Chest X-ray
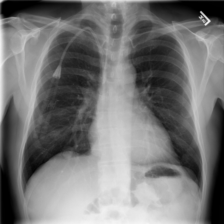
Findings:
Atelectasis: negative
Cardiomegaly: negative
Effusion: negative
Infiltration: negative
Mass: negative
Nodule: negative
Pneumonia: negative
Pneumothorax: negative
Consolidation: negative
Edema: negative
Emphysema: negative
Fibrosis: negative
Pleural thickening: negative
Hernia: negative